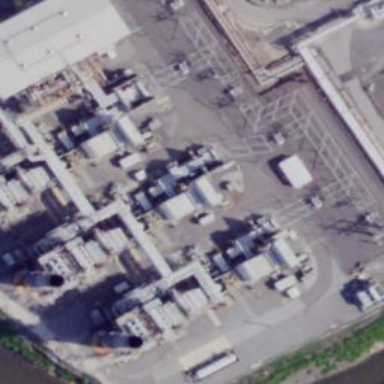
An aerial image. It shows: Power substation primarily used for electricity generation.